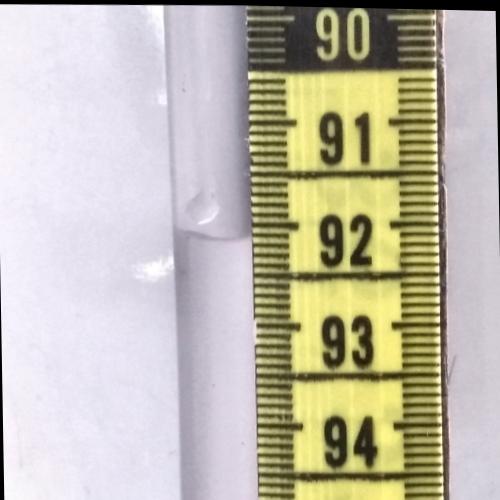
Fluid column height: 92.1 cm